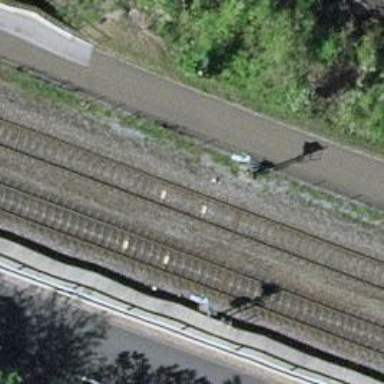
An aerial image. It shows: Railway signal.